Question: I have multiple columns if data and I need to create unique rows for each LOC1 & LOC2:
Picture of mock-up:

'''
LOC 1 LOC 2 FC AMT Type
CUN ABQ LLA0PNR 10 AN1
CUN AUS BLA0PNR 15 NR2
CUN GSP QLA0PNR 16 AN1
CUN DAL HLA0PNR 14 NR2
CUN HOU WLA0PNR 13 AN1
CUN ELP RLA0PNR 12 AN3
CUN MDW OLA0PNR 11 NR4
'''
Create:
'''
CUN ABQ LLA0PNR 10 AN1
CUN ABQ BLA0PNR 15 NR2
CUN ABQ QLA0PNR 16 AN1
CUN ABQ HLA0PNR 14 NR2
CUN ABQ WLA0PNR 13 AN1
CUN ABQ RLA0PNR 12 AN3
CUN ABQ OLA0PNR 11 NR4
CUN AUS ...... .. ...
CUN AUS ...... .. ...
'''
A row would be built for each LOC1 and LOC2 with all values in FC, AMT, Type which are constant.
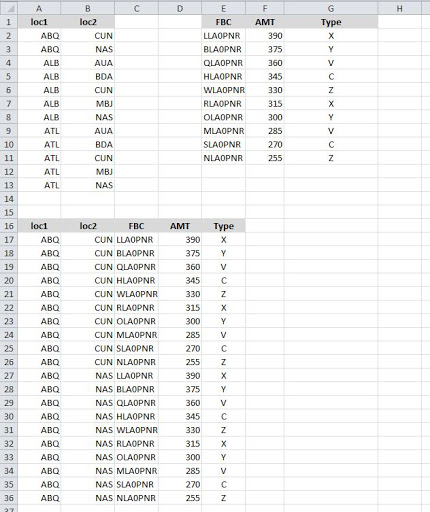
Answer: It looks like you want the '<URL>' of these two tables.
Here is my sample data (shortened since I am lazy about data entry :-)

1. Create a 'counter' column, that increments by 1 for each row.
2. Use excel formulas to determine which row to use from table1 and table2
3. Use the excel function 'INDEX' to pull the content from each table, based on the row #s found in (2)

If you want to get fancier, you can alter the formulas to clear out after all 21 (21=7*3) entries like '=IF(Counter>(B14*C14),"",--do stuff--)'.
Here is an <URL>, showing how it all comes together.
Though I know this is an excel question, I'd be remiss if I didn't alert you to the right tool for the job. If you can run SQL on these tables, use:
'''
SELECT t1.*, t2.* FROM table1 t1, table2 t2;
'''
The default join for SQL is a Cartesian Product, so it all works out. This will be more elegant than convincing Excel to do it.